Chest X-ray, PA view. Patient: 13 years old, sex M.
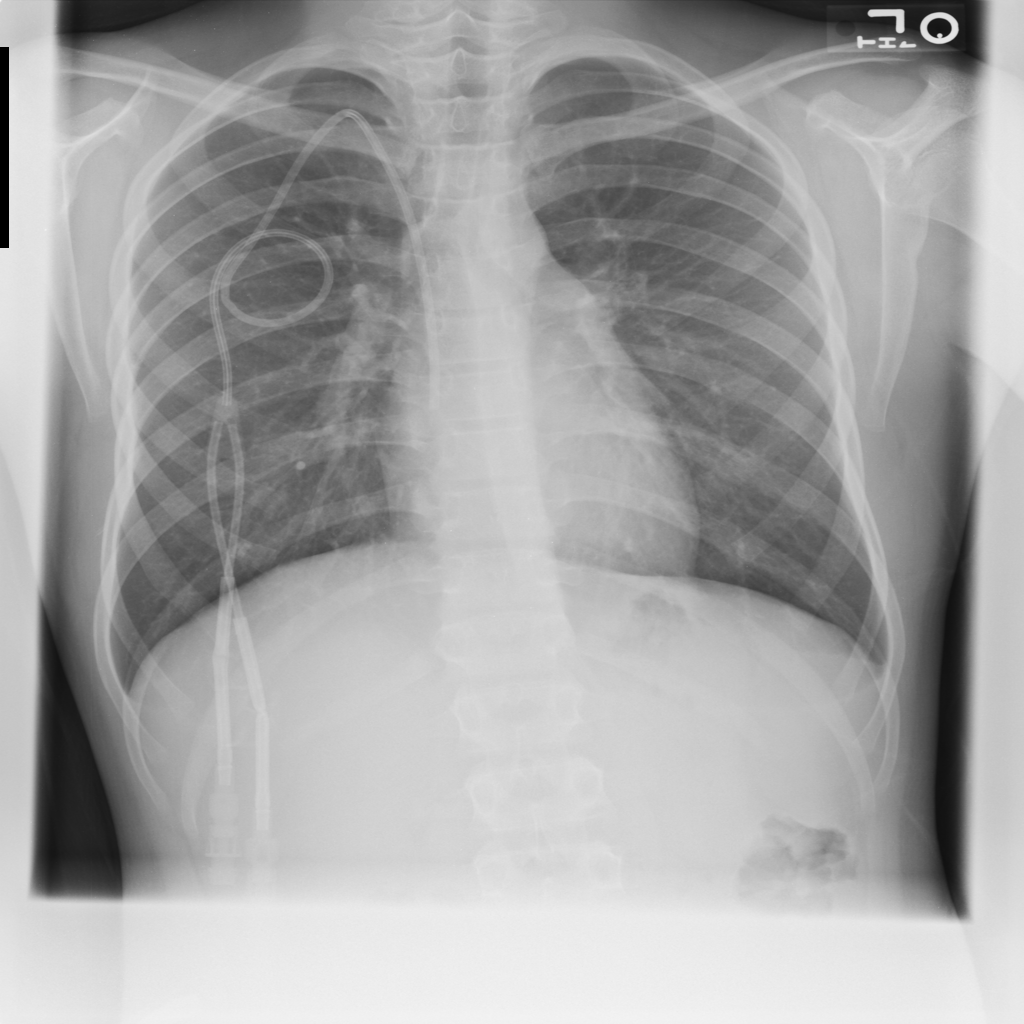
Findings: No Finding